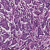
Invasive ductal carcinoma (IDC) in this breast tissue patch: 1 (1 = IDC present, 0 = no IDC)